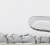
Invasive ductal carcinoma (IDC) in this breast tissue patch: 0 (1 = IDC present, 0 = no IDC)